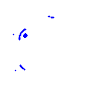
Particle: pion